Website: walmart
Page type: review-order
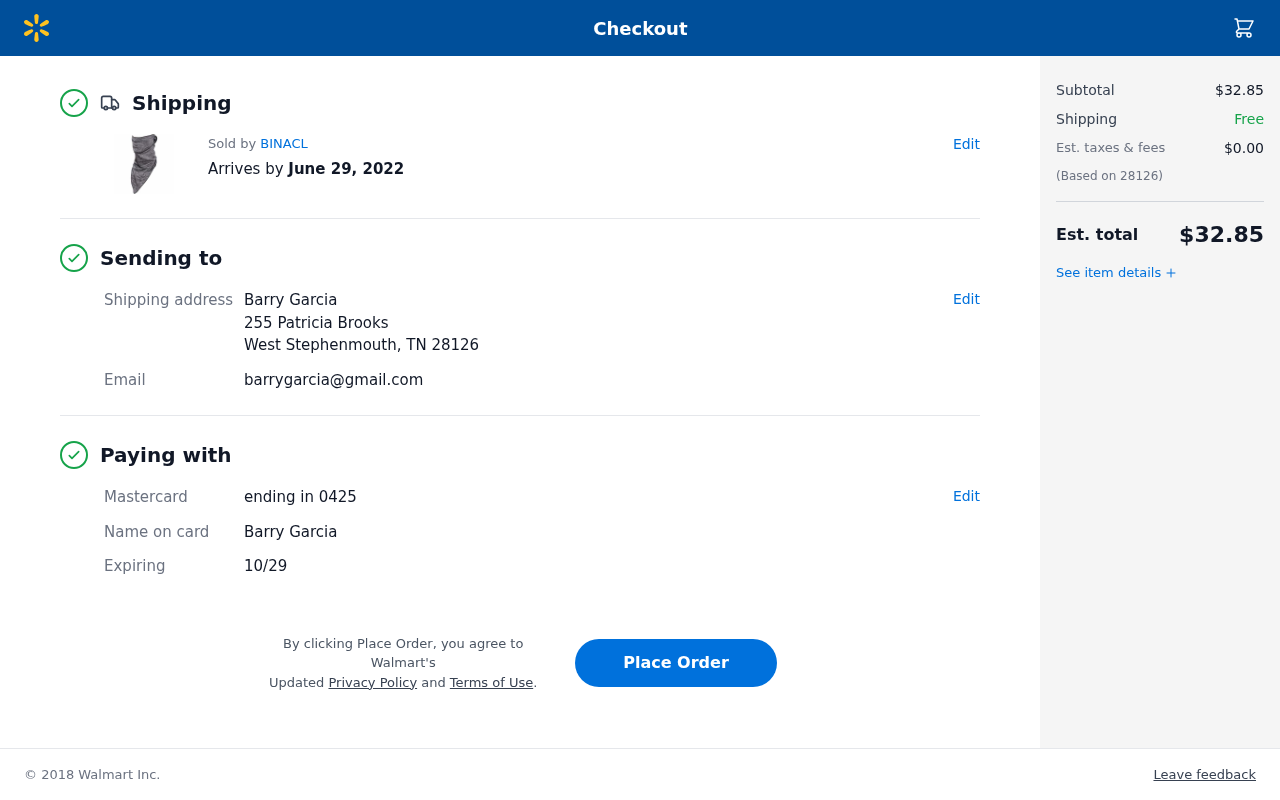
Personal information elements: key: PII_CARD_EXPIRY
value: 10/29
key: PII_CARD_LAST4
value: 0425
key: PII_CARD_TYPE
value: Mastercard
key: PII_CITY_STATE_ZIP
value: West Stephenmouth, TN 28126
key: PII_EMAIL
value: barrygarcia@gmail.com
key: PII_FULLNAME
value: Barry Garcia
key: PII_FULLNAME2
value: Barry Garcia
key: PII_POSTCODE
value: (Based on 28126)
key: PII_STREET
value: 255 Patricia Brooks
Product elements: key: PRODUCT1_BRAND
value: BINACL
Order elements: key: ORDER_DELIVERY_DATE
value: June 29, 2022
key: ORDER_SUBTOTAL
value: $32.85
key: ORDER_TAX
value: $0.00
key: ORDER_TOTAL
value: $32.85